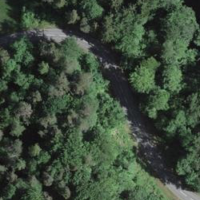
EUNIS habitat code: 44
Species observed at this site:
Neottia nidus-avis